Question: I want to ask you, if it's somehow possible, to add folder, to sort out Test's a little bit.. When i am doing in C# parts, there is normally option
> right click-> add ->new folder
In F# case, it looks like it's missing.
I tried to add it even out of VS, via the Win. explorer, but its not working.

Edit: I have found quite poor solution and that's actually, that you create new folder in C# part and then cut it out and paste to F# section but it's a bit weird, so any ideas are welcome.
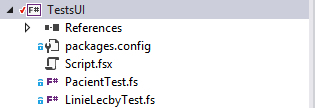
Answer: It is not implemented in VS2013 but you can use F# Power Tools extension (<URL>